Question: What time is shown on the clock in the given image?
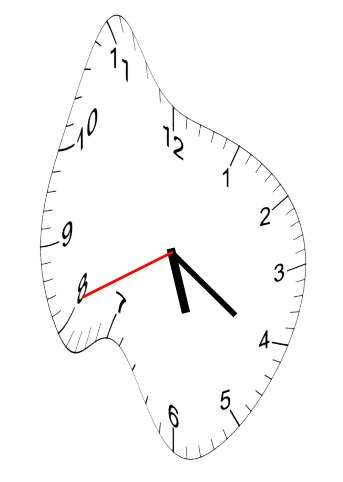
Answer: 05:20:41